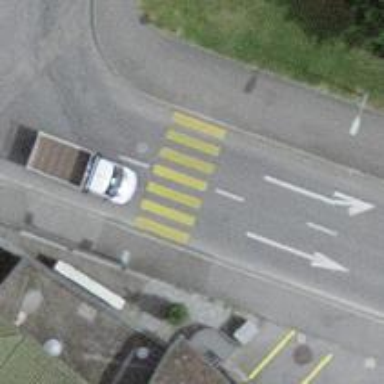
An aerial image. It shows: Zebra crossing on the road.